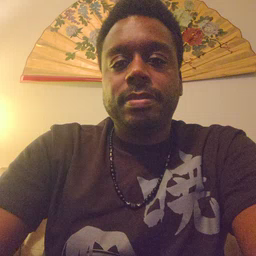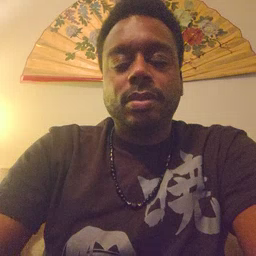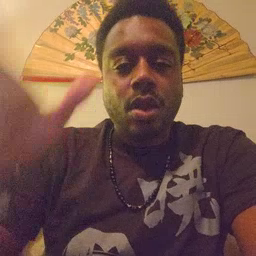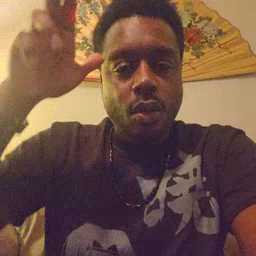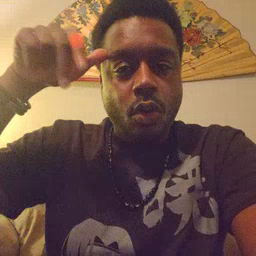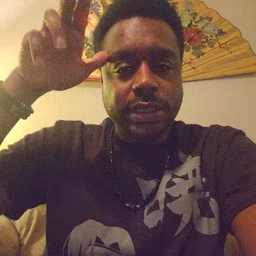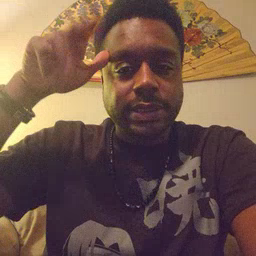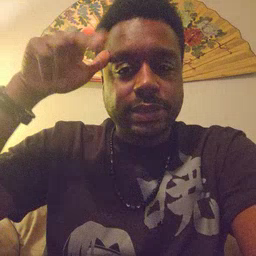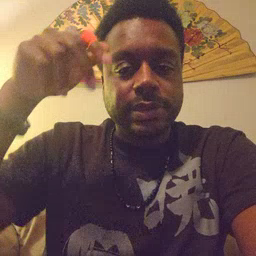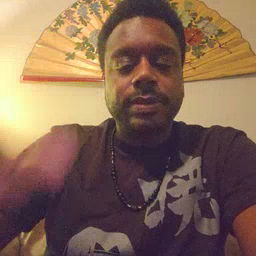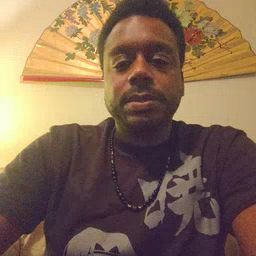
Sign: horse